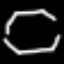
Label: octagon